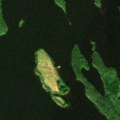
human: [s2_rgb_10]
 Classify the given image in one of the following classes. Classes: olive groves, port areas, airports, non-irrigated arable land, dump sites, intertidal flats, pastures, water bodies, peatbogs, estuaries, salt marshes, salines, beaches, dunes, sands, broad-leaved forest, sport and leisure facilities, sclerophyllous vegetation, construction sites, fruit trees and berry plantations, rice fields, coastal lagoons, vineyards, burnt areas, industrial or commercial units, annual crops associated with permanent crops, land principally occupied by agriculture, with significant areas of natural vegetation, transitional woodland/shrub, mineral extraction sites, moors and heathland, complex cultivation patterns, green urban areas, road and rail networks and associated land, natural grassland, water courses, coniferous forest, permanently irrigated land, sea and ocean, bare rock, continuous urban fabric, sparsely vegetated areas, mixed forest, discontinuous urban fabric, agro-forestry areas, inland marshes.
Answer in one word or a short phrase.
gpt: coniferous forest, mixed forest, water bodies